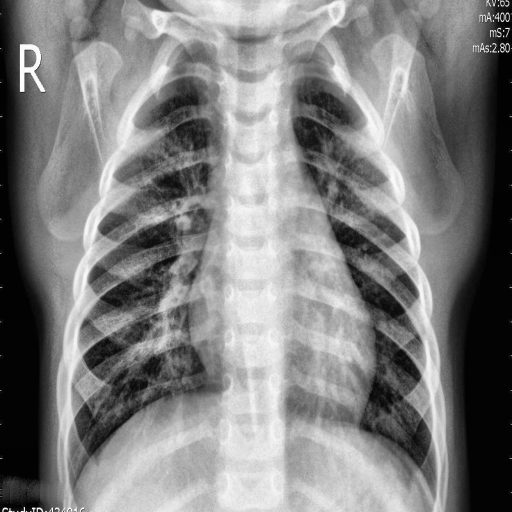
Finding: PNEUMONIA